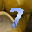
Label: 7